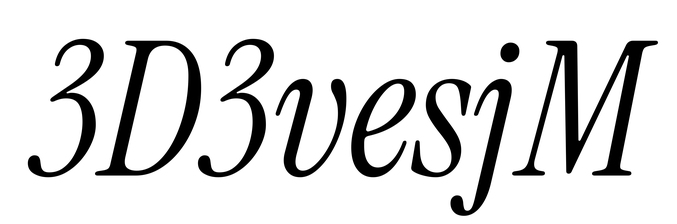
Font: InstrumentSerif-Italic